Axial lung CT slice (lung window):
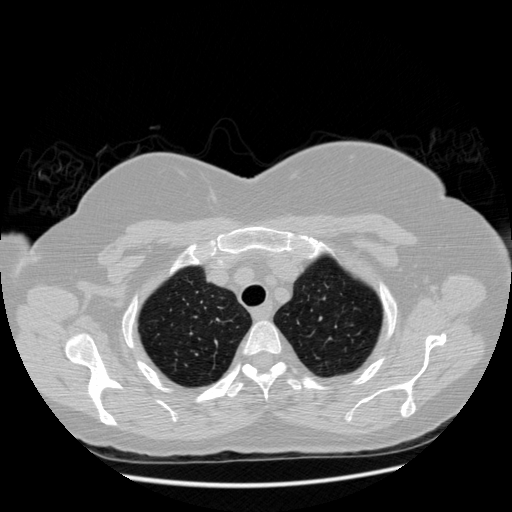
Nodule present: no